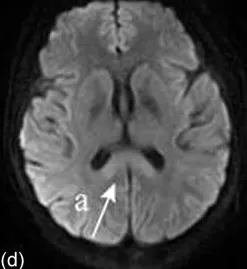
Magnetic resonance images.
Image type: radiology (mri)